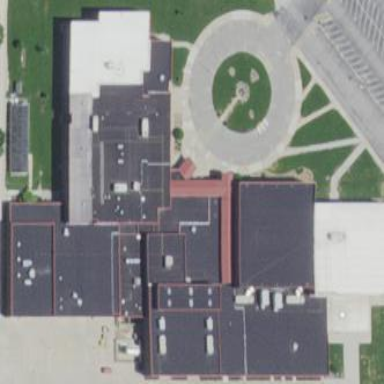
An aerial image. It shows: School building.